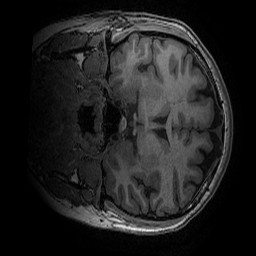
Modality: T1w
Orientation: coronal
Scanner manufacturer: ge
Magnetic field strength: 3 T
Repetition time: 0.008156 s
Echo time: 0.00318 s